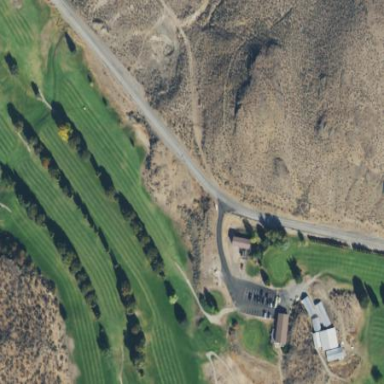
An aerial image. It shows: Golf course.